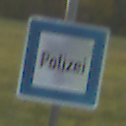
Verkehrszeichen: Polizei
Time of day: SunriseSunset
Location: Outdoor (Nature)
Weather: PartlyCloudy
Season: NotSpecified
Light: Natural